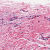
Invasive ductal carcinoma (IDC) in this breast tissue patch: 0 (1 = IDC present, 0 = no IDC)